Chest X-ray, AP view. Patient: 49 years old, sex F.
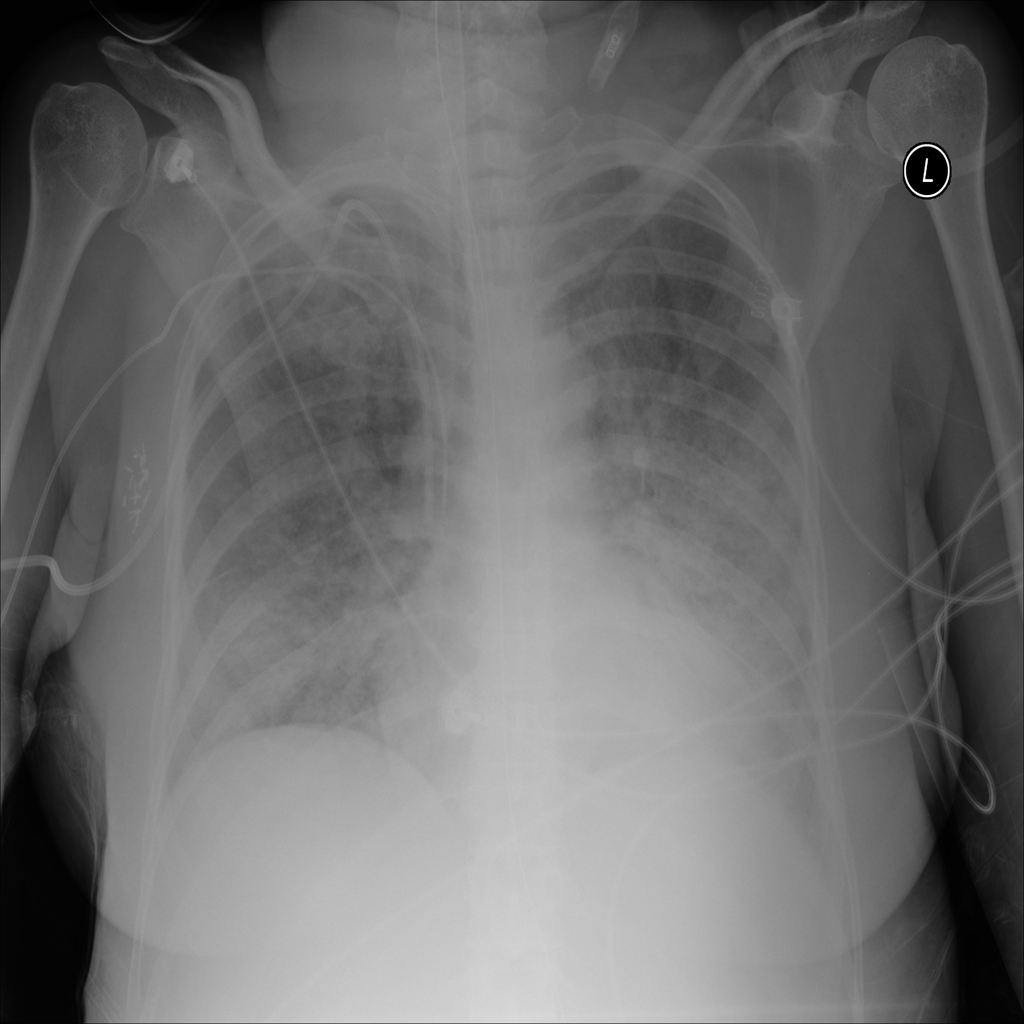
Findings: No Finding